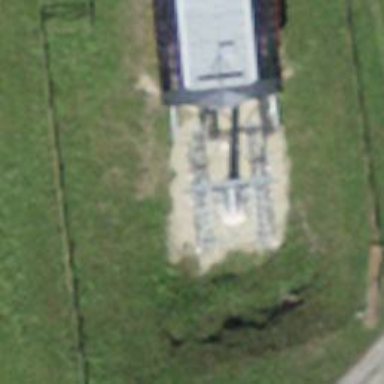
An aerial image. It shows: Pylon for aerialway.